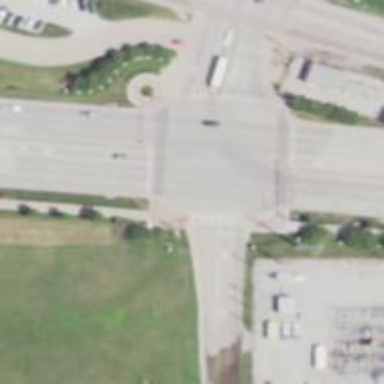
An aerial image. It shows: Marked crossing on asphalt cycleway road.